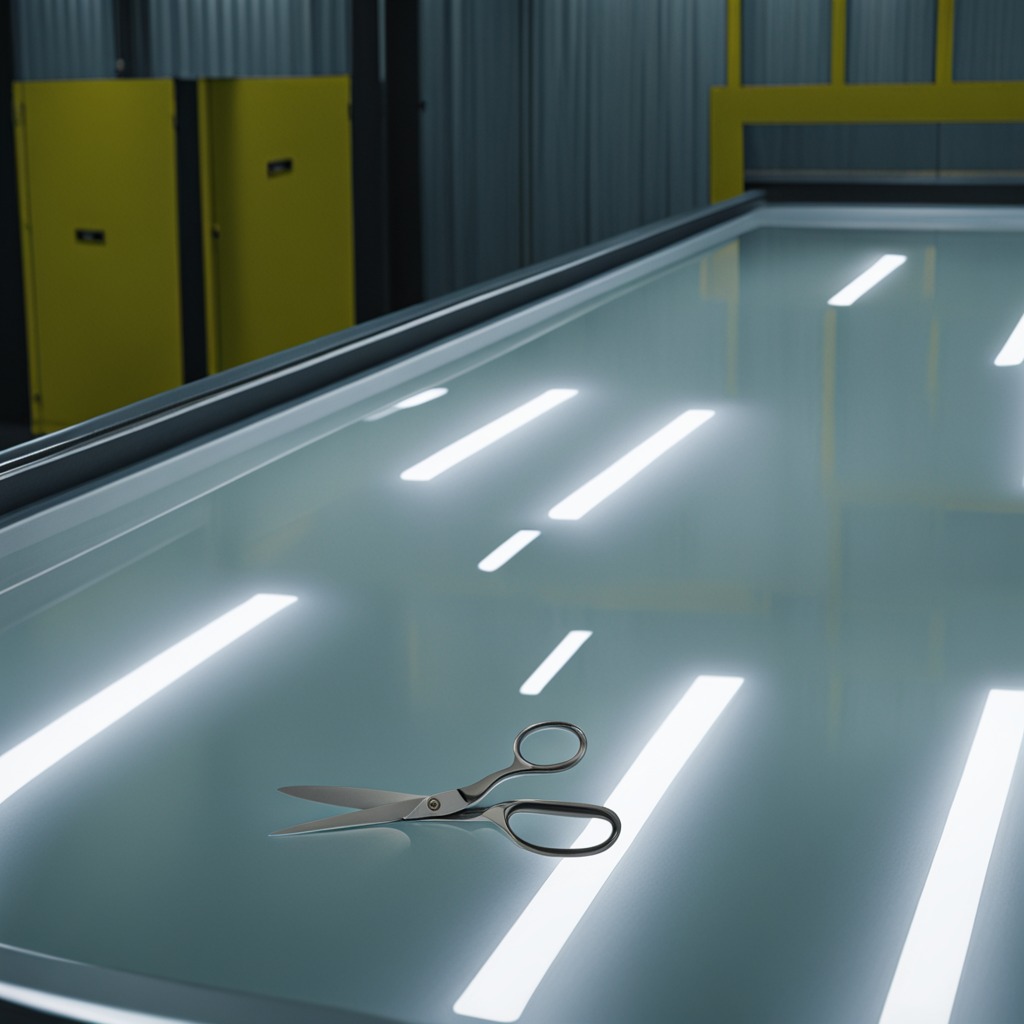
A scissor lying on a table in a ship maintenance bay industrial lighting.